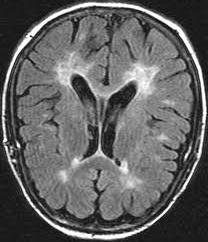
Label: notumor